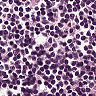
Metastatic tissue present: no